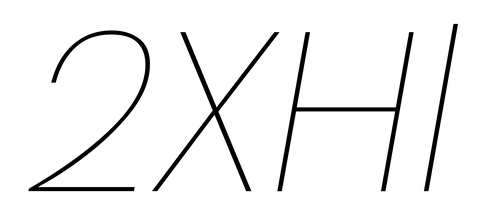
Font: Poppins-ThinItalic